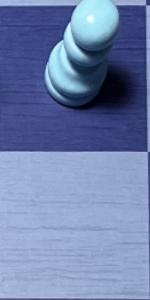
Label: Empty